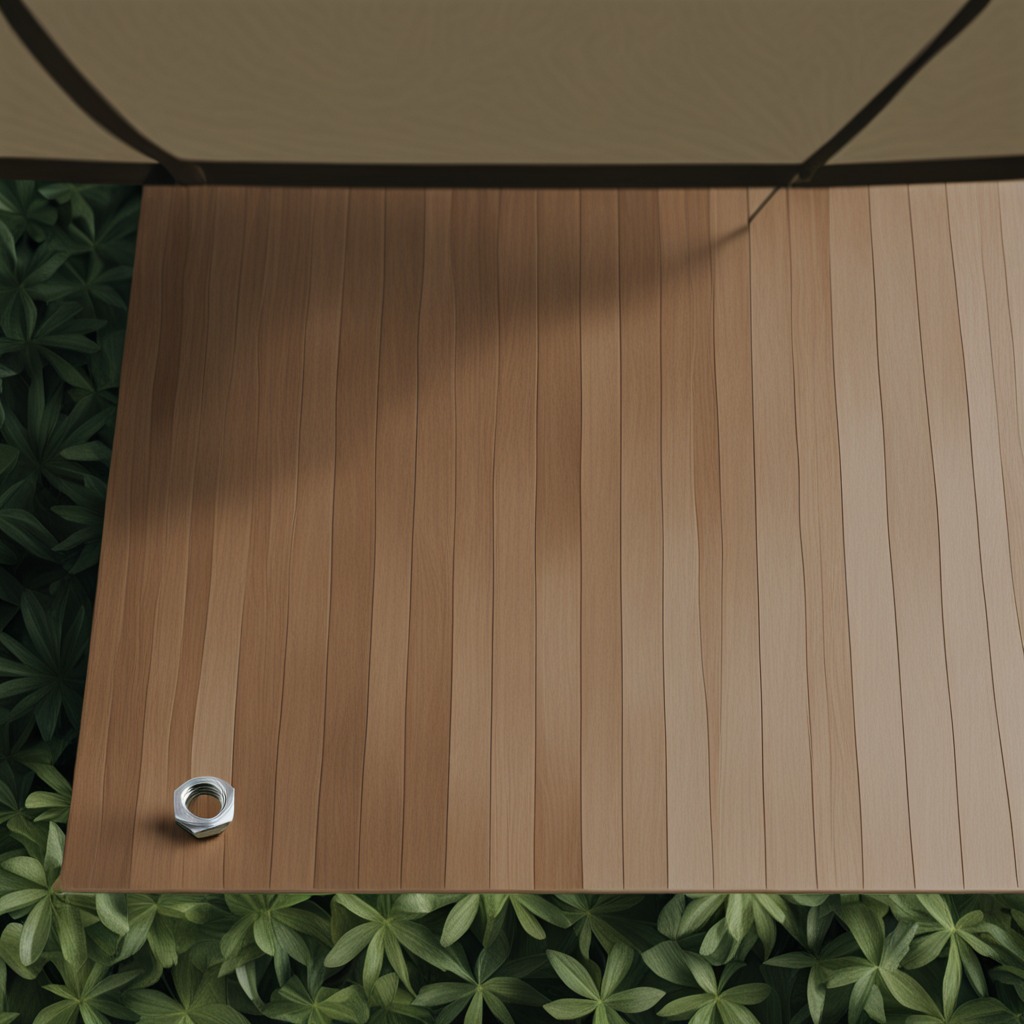
A metal nut is lying on a wooden table.